Question: I have a dynamic tableView with custom cells that each contain a textField and label. I want the following behavior:
---
A user taps the "Add" button, and the table inserts a cell at index 0, with the cell's textField becoming the first responder.
When the user finishes inputting data, the one-lined textField resigns as first responder and hides itself.
The cell's label then becomes visible, filled with the user input, and auto-resizes it's height to accommodate the input. The cell is resized at this time too.
---
I have code that does exactly this the first time a cell is added, but when more cells are added then it gets weird. The second added cell
s textField does not become first responder and is filled with the text from the previous textField. Subsequent added cells appear blank, except every 6 blank cells, the first cell's text shows up.
What's going on, and how can I fix this?
Here's the demo showing this behavior:

Here's my code:
'''
#define FONT_SIZE 16.0f
#define CELL_CONTENT_WIDTH 300.0f // This will change for different size!
#define CELL_CONTENT_MARGIN_WIDTH 10.0f
#define CELL_CONTENT_MARGIN_HEIGHT 20.0f
@interface ViewController ()
@property (strong) IBOutlet UITableView *tableView;
@property (strong) NSMutableArray *notesArray;
@end
@implementation ViewController
- (void)viewDidLoad {
[super viewDidLoad];
self.notesArray = [NSMutableArray arrayWithObjects:@"Testo 1", @"This is a long string of text to show how the cell resizes to fit a variable height label.", @"Testo 3", @"Testo 4", @"Testo 5", nil];
}
- (NSInteger)numberOfSectionsInTableView:(UITableView *)tableView {
// Return the number of sections.
return 1;
}
- (IBAction)addButtonTapped {
NSMutableArray *indexPaths = [NSMutableArray array];
[indexPaths addObject:[NSIndexPath indexPathForRow:0 inSection:0]]; // insert at first index
[self.tableView setEditing:YES animated:NO]; // go into edit mode so cell has label hidden and textField visible
// do the insertion
[self.notesArray insertObject:@"" atIndex:0]; // placeholder for when user starts typing
[self.tableView beginUpdates];
[self.tableView insertRowsAtIndexPaths:indexPaths withRowAnimation:UITableViewRowAnimationTop];
[self.tableView endUpdates];
[self.tableView setEditing:NO animated:NO];
}
-(BOOL)textFieldShouldReturn:(UITextField *)textField {
NSIndexPath *path = [NSIndexPath indexPathForRow:0 inSection:0]; // first table cell
HC_NoteCell *cell = (HC_NoteCell *)[self.tableView cellForRowAtIndexPath:path];
cell.noteTextField.hidden = YES;
cell.noteLabel.text = cell.noteTextField.text;
cell.noteLabel.hidden = NO;
[self.notesArray replaceObjectAtIndex:0 withObject:cell.noteTextField.text];
[textField resignFirstResponder];
// Need to reload rows so cell height can be recalculated
[self.tableView beginUpdates];
[self.tableView reloadRowsAtIndexPaths:@[path] withRowAnimation:UITableViewRowAnimationAutomatic];
[self.tableView endUpdates];
return YES;
}
- (NSInteger)tableView:(UITableView *)tableView numberOfRowsInSection:(NSInteger)section {
return self.notesArray.count;
}
- (CGFloat)tableView:(UITableView *)tableView heightForRowAtIndexPath:(NSIndexPath *)indexPath {
NSString *text;
text = [self.notesArray objectAtIndex:indexPath.row];
CGSize constraint = CGSizeMake(CELL_CONTENT_WIDTH - (CELL_CONTENT_MARGIN_WIDTH * 2), 20000.0f);
UIFont *font = [UIFont fontWithName:@"Helvetica Neue" size:FONT_SIZE];
NSDictionary *attrsDictionary = [NSDictionary dictionaryWithObject:font
forKey:NSFontAttributeName];
NSAttributedString *attributedString = [[NSAttributedString alloc] initWithString:text attributes:attrsDictionary];
CGRect paragraphRect = [attributedString boundingRectWithSize:constraint options:(NSStringDrawingUsesLineFragmentOrigin|NSStringDrawingUsesFontLeading) context:nil];
CGFloat height = MAX(paragraphRect.size.height, 22.0f);
return height + (CELL_CONTENT_MARGIN_HEIGHT * 2);
}
- (UITableViewCell *)tableView:(UITableView *)tableView cellForRowAtIndexPath:(NSIndexPath *)indexPath
{
static NSString *CellIdentifier = @"NoteCell";
HC_NoteCell *cell = [tableView dequeueReusableCellWithIdentifier:CellIdentifier];
if (cell == nil) {
cell = [[HC_NoteCell alloc] initWithStyle:UITableViewCellStyleDefault reuseIdentifier:CellIdentifier];
}
if (self.tableView.isEditing) {
cell.noteLabel.hidden = YES;
cell.noteTextField.hidden = NO;
cell.noteTextField.delegate = self;
[cell.noteTextField becomeFirstResponder];
} else {
cell.noteLabel.hidden = NO;
cell.noteTextField.hidden = YES;
cell.noteTextField.delegate = self;
cell.noteLabel.text = [self.notesArray objectAtIndex:indexPath.row];
}
return cell;
}
@end
'''
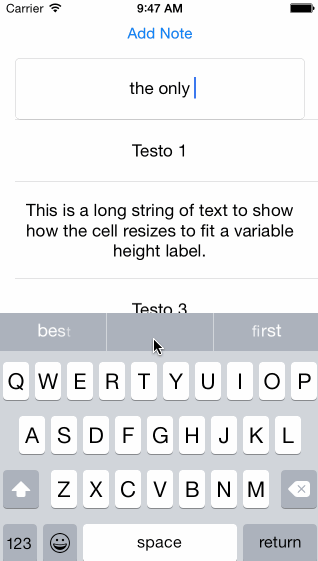
Answer: If you are reusing/dequeing cells, then in cellForRowAtIndexPath, you must set the new value for every subview of the cell, because it will probably contain the contents of the previous cell.
So 'cell.noteLabel.text = nil;' in all cases, and then in your else case, set it's value from the array.